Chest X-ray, PA view. Patient: 9 years old, sex M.
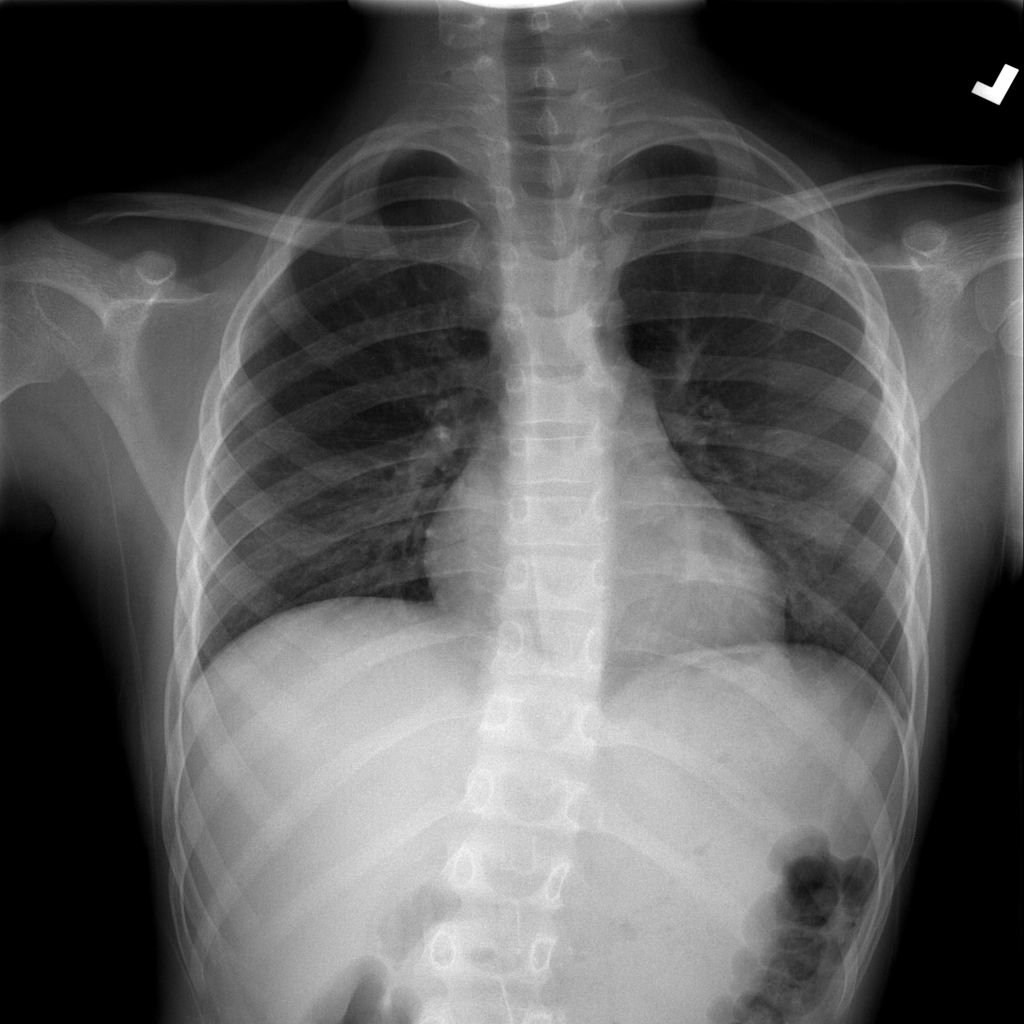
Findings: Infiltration